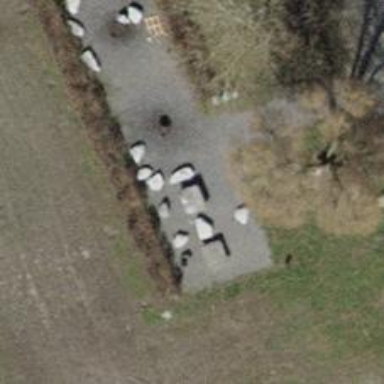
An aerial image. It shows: BBQ amenity.